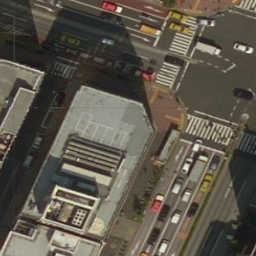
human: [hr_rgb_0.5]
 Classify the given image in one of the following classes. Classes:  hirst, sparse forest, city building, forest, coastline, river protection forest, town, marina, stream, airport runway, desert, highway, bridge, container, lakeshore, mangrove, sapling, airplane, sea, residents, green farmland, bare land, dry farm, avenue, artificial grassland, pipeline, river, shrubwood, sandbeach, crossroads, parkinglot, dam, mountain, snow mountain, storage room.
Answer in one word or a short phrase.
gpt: city building